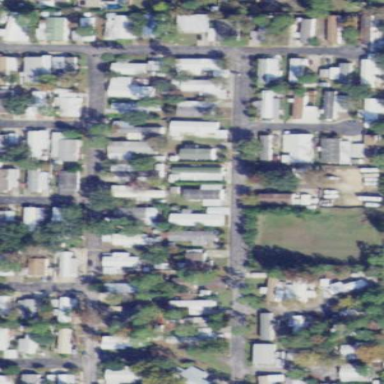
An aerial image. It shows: Residential area designated as trailer park.